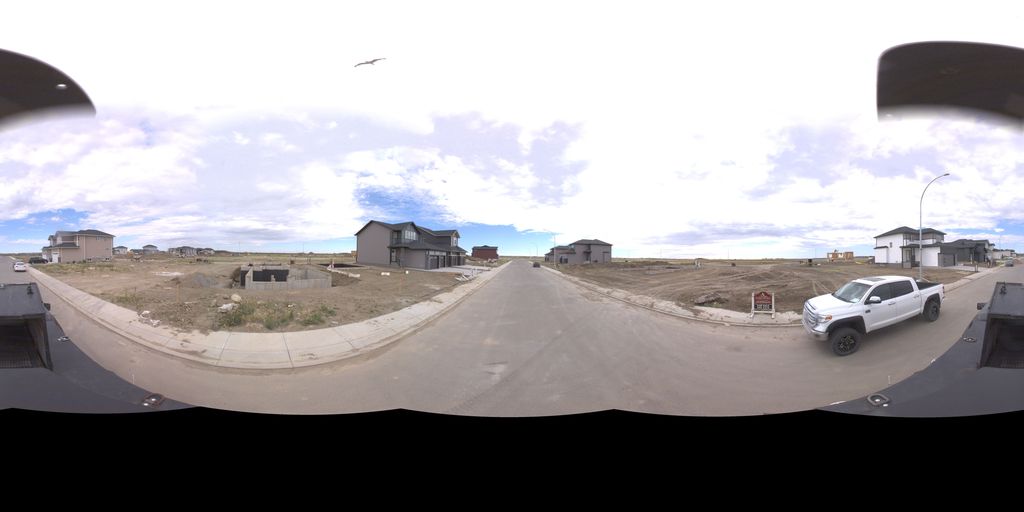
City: saskatoon